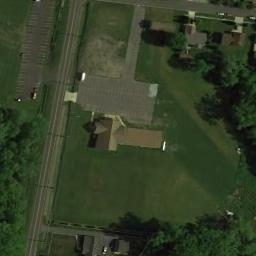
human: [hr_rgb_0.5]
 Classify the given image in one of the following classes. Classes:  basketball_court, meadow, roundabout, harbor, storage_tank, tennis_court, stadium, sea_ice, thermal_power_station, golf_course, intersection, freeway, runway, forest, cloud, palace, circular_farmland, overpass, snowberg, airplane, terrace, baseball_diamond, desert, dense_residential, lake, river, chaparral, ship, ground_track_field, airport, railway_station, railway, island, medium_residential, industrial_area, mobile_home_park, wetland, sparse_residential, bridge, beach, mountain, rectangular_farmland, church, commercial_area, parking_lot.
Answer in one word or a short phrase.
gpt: meadow